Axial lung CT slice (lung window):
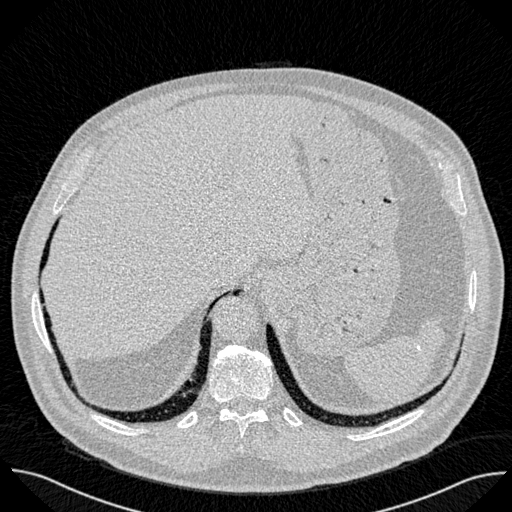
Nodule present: no